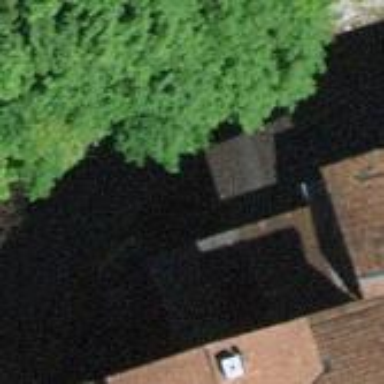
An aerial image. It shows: Brown roofed building with skillion design. It houses hydro power generator.